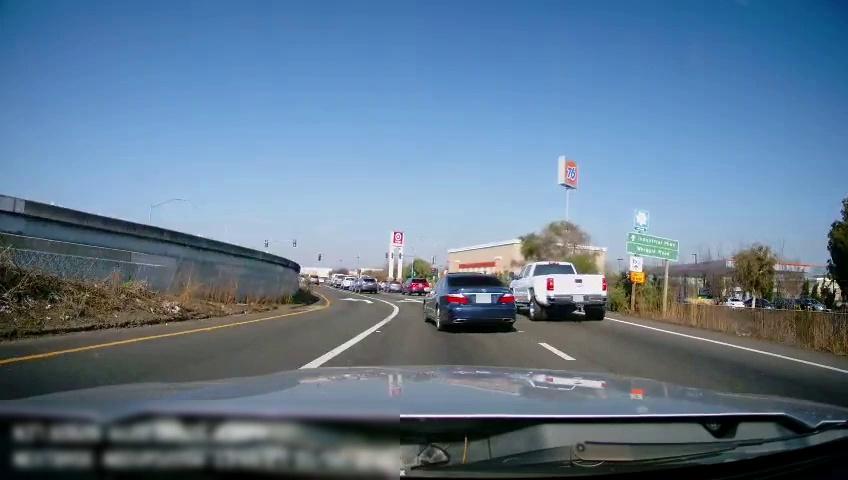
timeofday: Day
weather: Sunny
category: Drivable Space
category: Vehicles | Car
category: Vehicles | Truck
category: Vehicles | Car
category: Vehicles | SUV
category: Vehicles | Car
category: Vehicles | SUV
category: Vehicles | Car
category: Vehicles | SUV
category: Vehicles | Car
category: Lanes | Alternate Lane
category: Lanes | Alternate Lane
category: Lanes | Alternate Lane
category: Lanes | Alternate Lane
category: Traffic | Signs
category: Traffic | Signs